Question: I was curious. Consider I have One 'SecondActivity' with 'ProgressBar' which layout file is
'''
<ProgressBar
android:id="@+id/progressbar"
android:layout_width="wrap_content"
android:layout_height="wrap_content"
android:layout_gravity="center"
android:layout_centerHorizontal="true"
android:layout_centerVertical="true" />
'''
and In 'MainActivity' I have Two Buttons
'''
<Button
android:id="@+id/Button 1"
android:layout_width="wrap_content"
android:layout_height="wrap_content" />
<Button
android:id="@+id/Button 2"
android:layout_width="wrap_content"
android:layout_height="wrap_content" />
'''
Both Button when clicked will open 'SecondActivity'.
Now I would Like to show progress bar when button A is clicked but when Button B is clicked, Make the progress Bar invisible in Second Activity.
Below is diagrams illustrating above method that I would like to get.

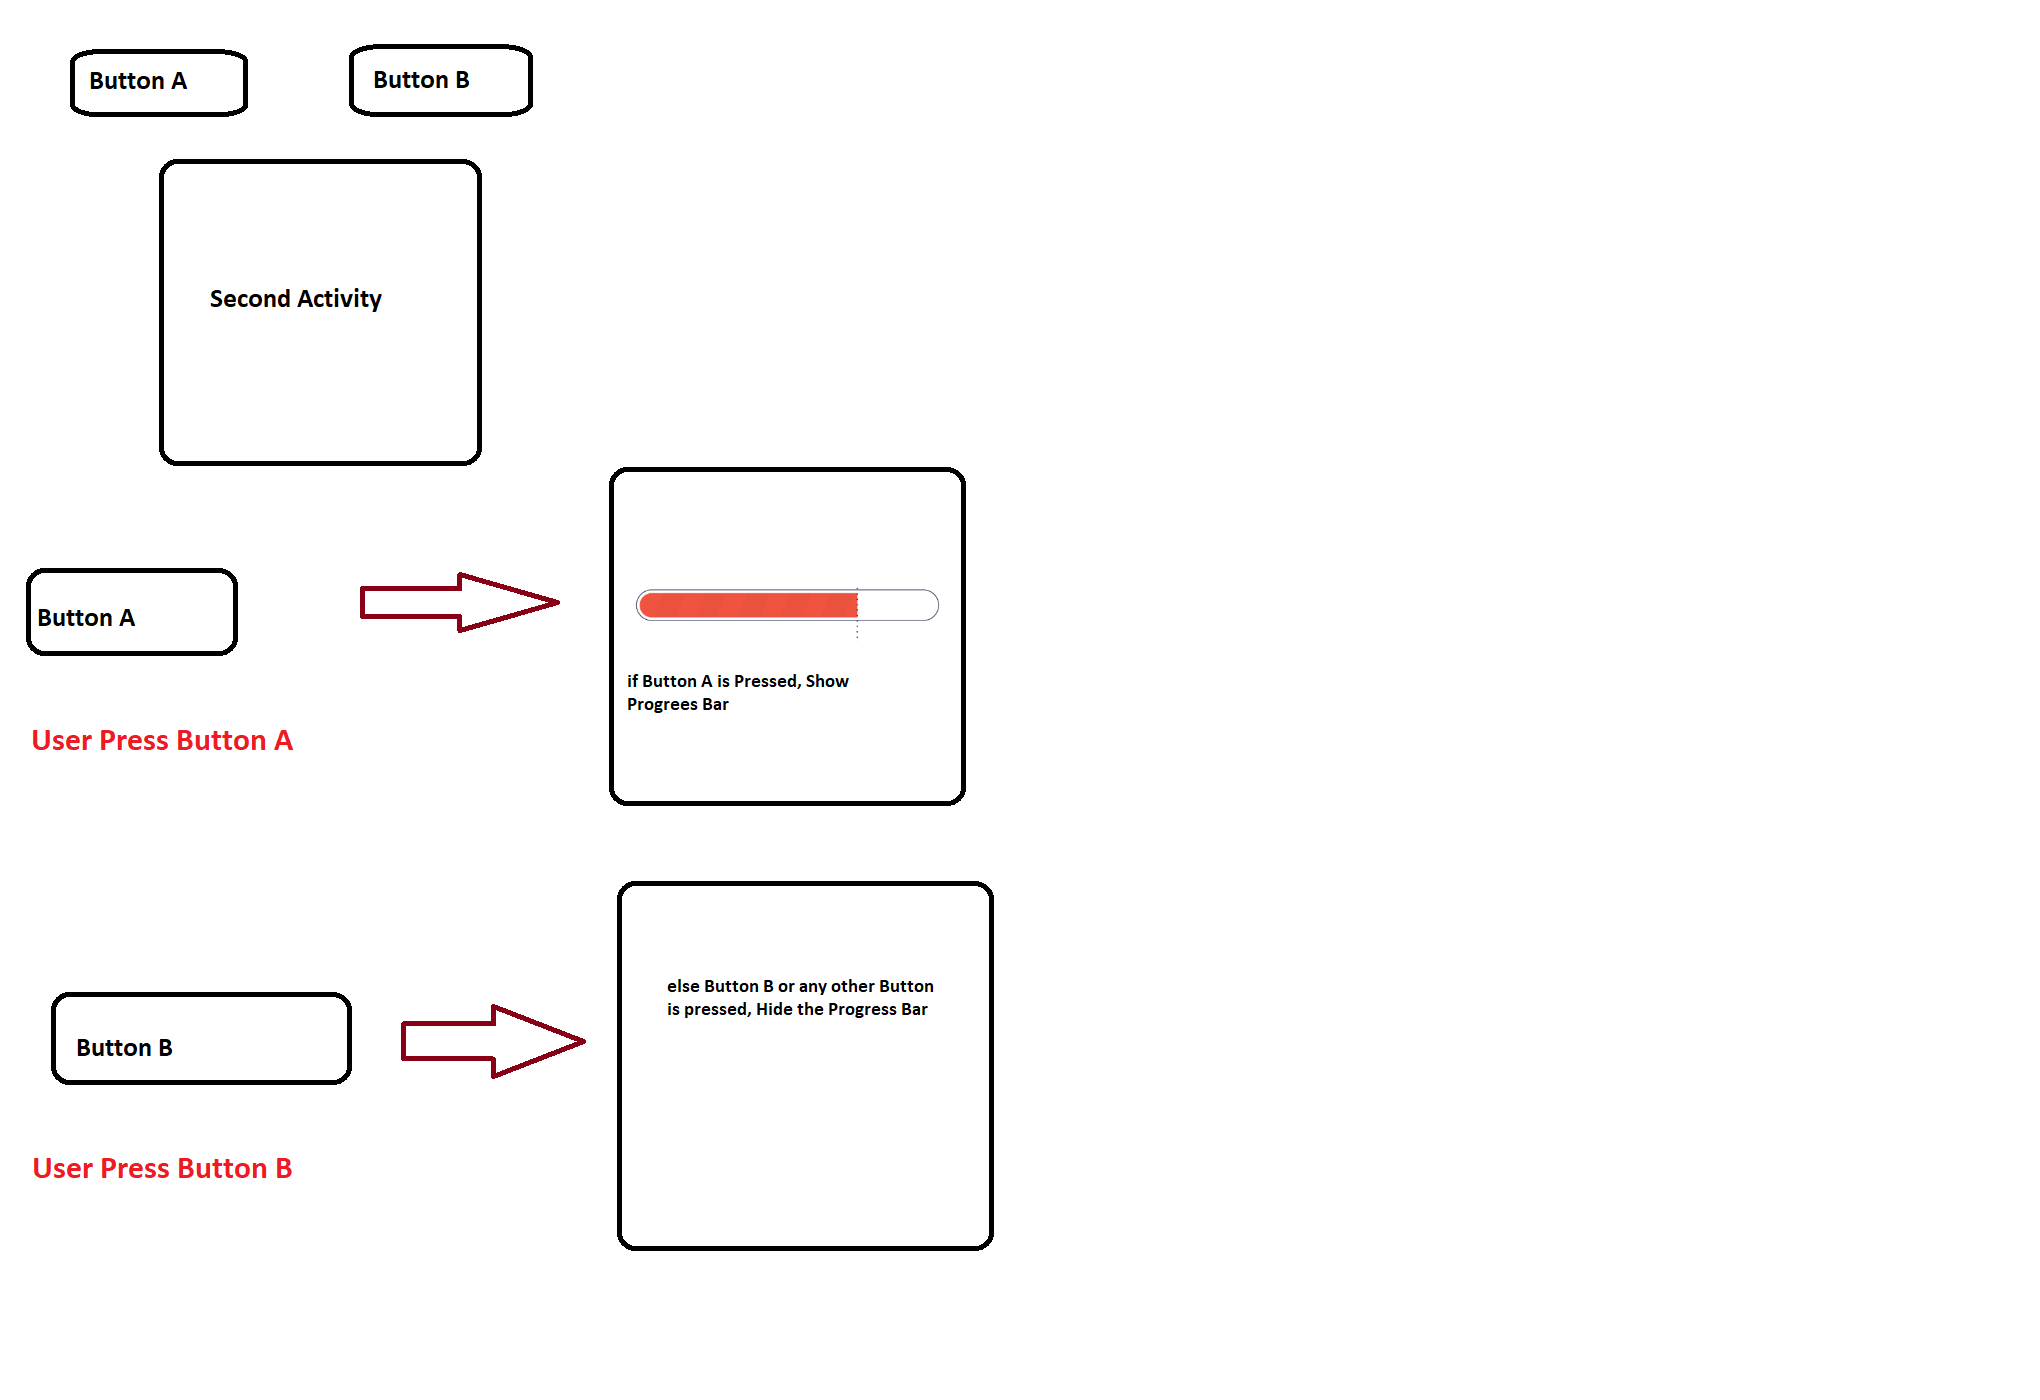
Answer: You just have to pass some extras along with the intent while launching your second activity.
When button A is clicked, start the second activity like this.
'''
Intent intent = new Intent(MainActivity.this, SecondActivity.class);
intent.putExtra("SHOW_PROGRESS", true);
startActivity(intent);
'''
And when the button B is clicked, launch the second activity without passing any extra in your intent like the following.
'''
Intent intent = new Intent(MainActivity.this, SecondActivity.class);
startActivity(intent);
'''
Now from your 'SecondActivity' receive the intent and show the 'ProgressBar' based on the value found from your extras.
'''
boolean showProgressBar = getIntent().getBooleanExtra("SHOW_PROGRESS", false);
if(showProgressBar) progressBar.show();
'''
Hope that helps!